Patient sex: M
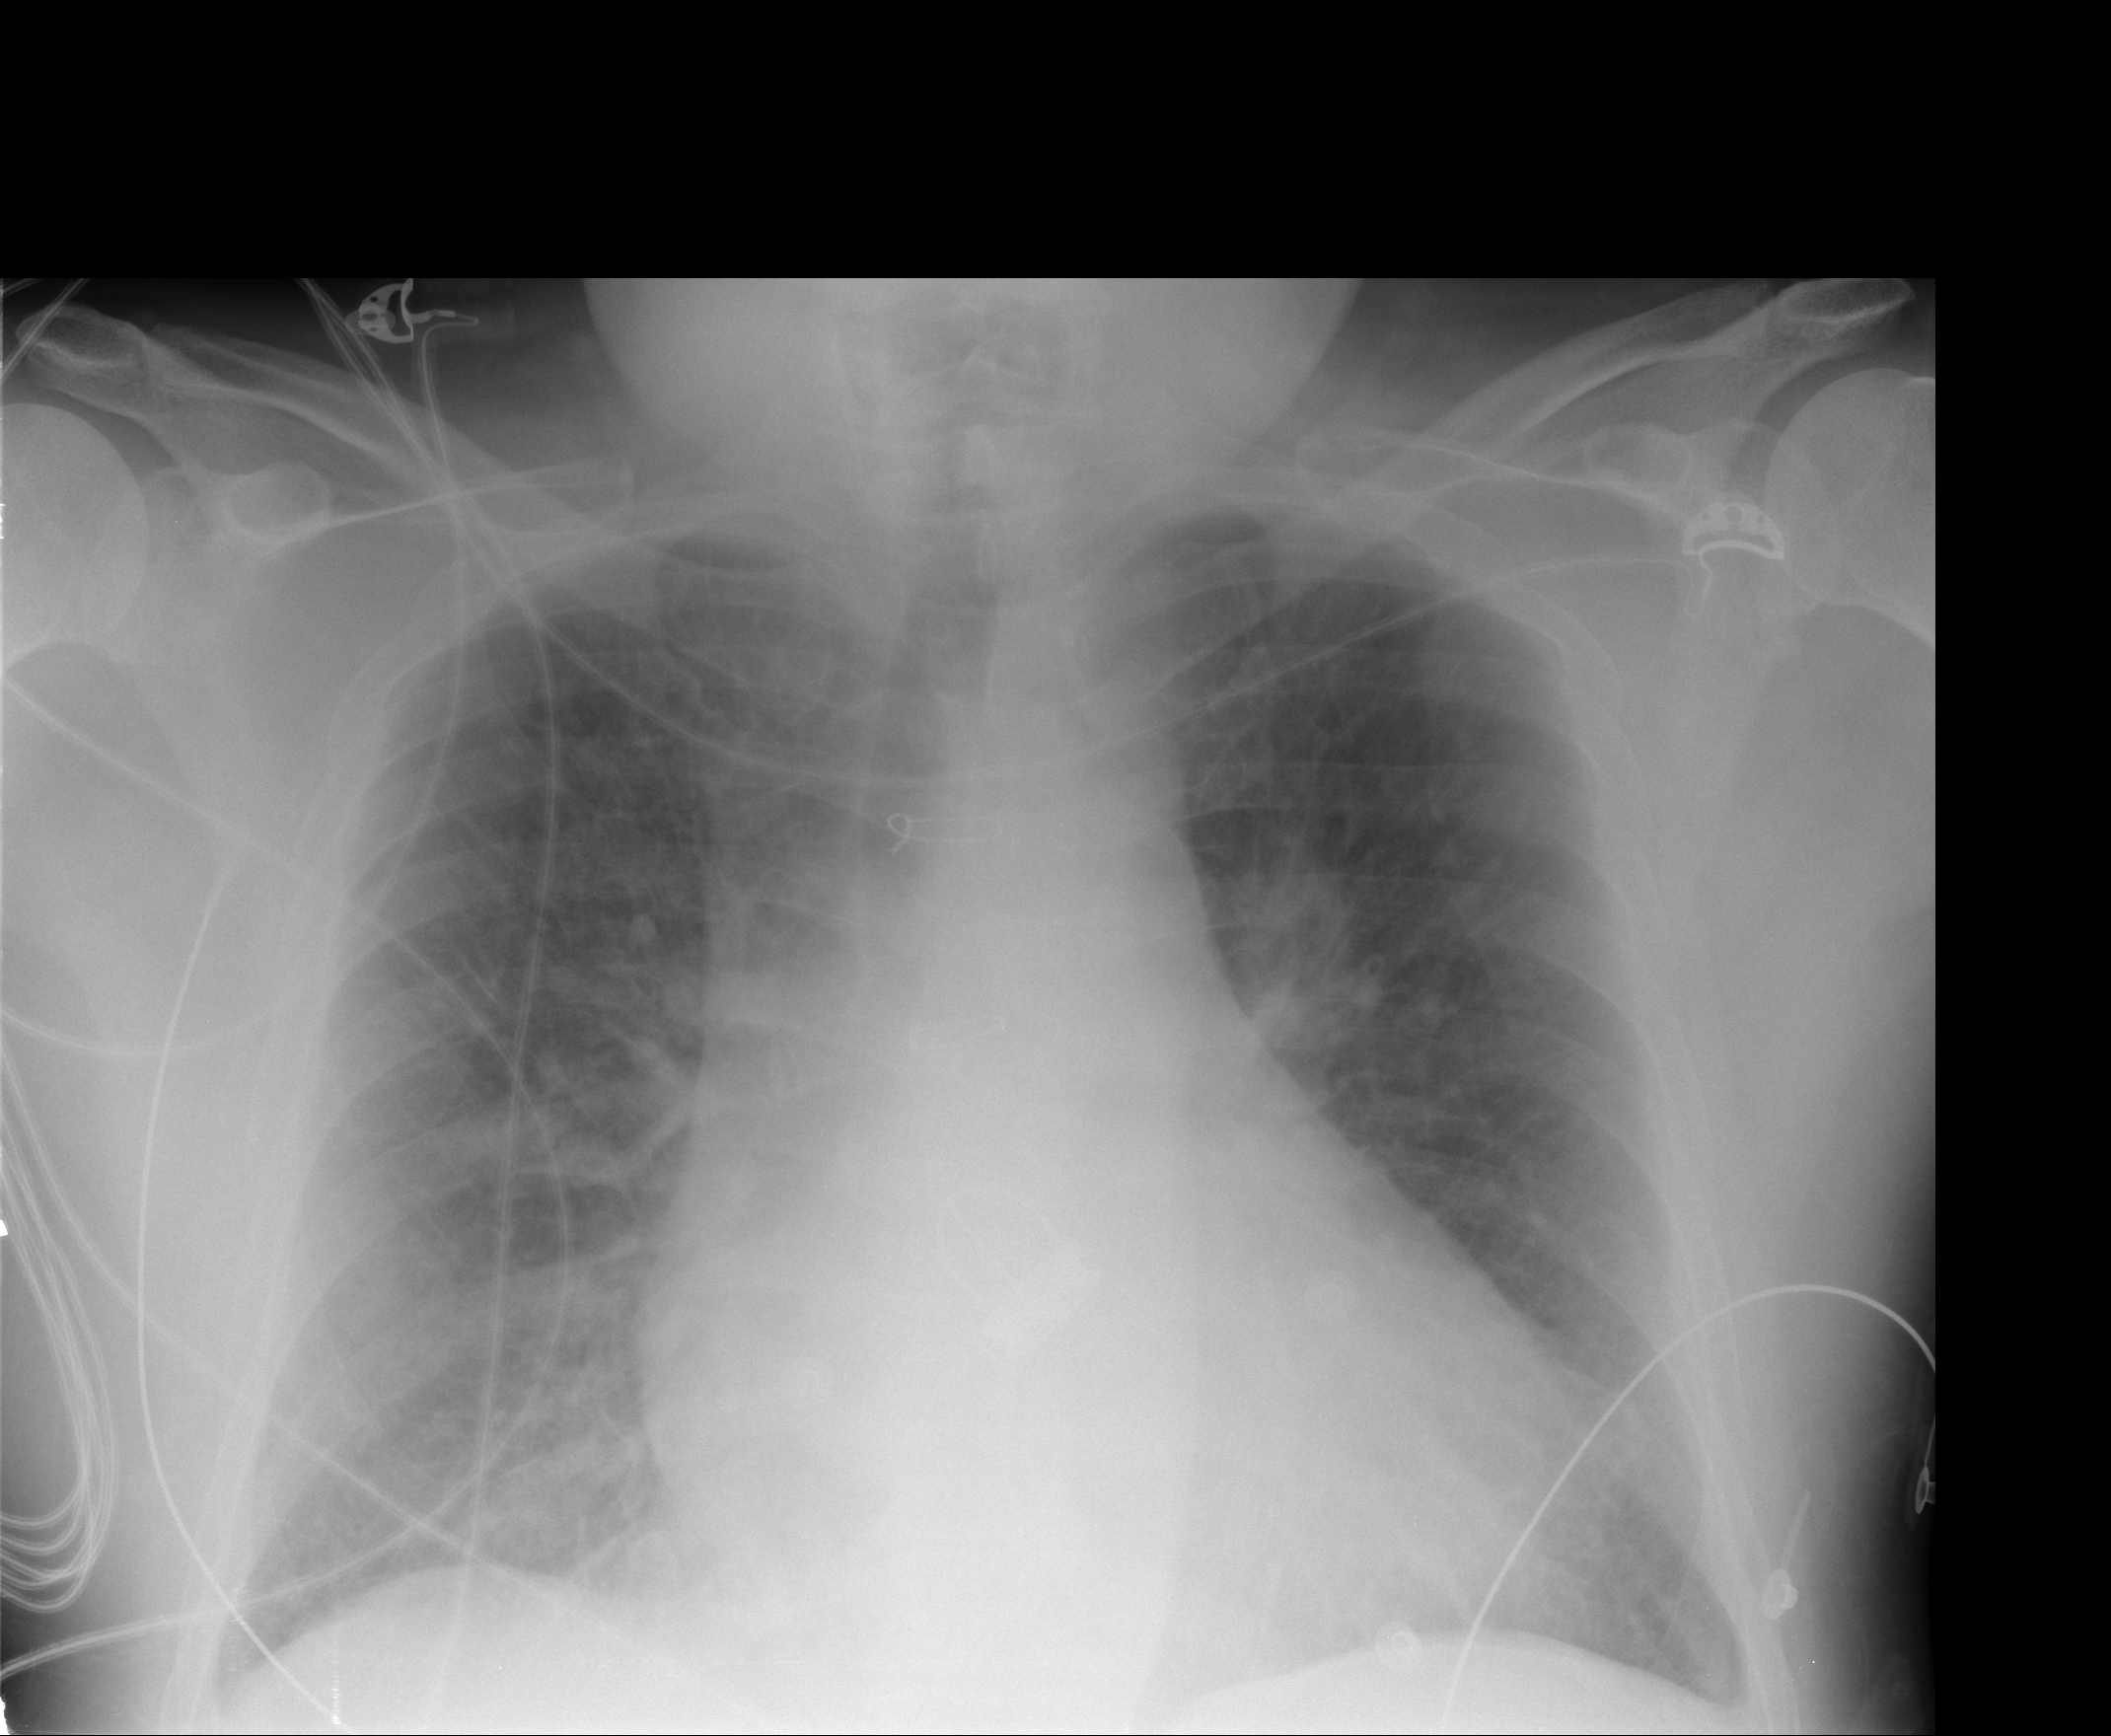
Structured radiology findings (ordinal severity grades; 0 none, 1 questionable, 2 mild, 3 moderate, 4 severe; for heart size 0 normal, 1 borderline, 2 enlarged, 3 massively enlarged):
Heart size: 2
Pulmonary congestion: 2
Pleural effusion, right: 0
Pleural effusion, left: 0
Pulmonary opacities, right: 0
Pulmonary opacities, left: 0
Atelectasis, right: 0
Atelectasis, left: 0